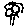
Label: flower